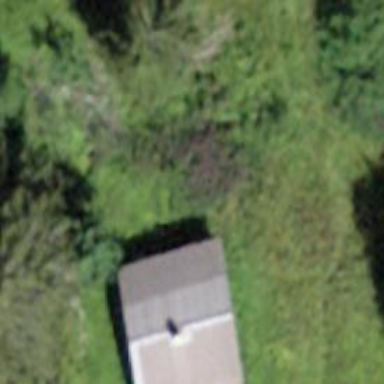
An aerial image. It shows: Hut.